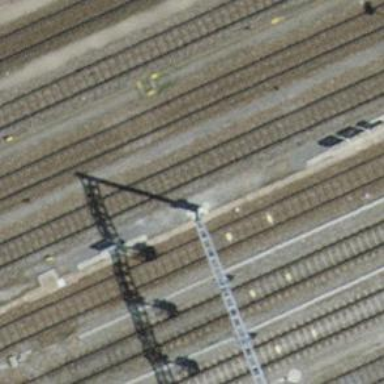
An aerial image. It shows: Railway signal.